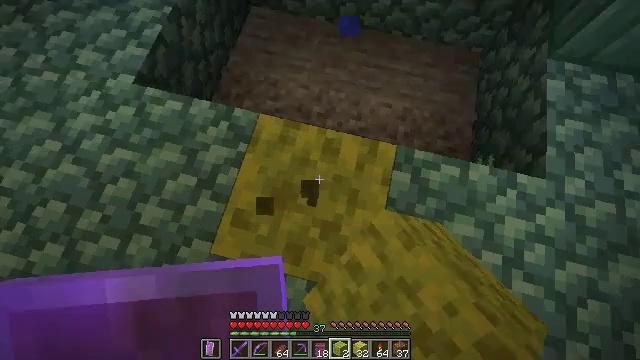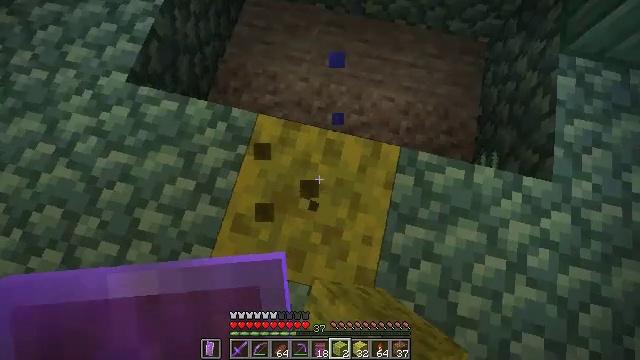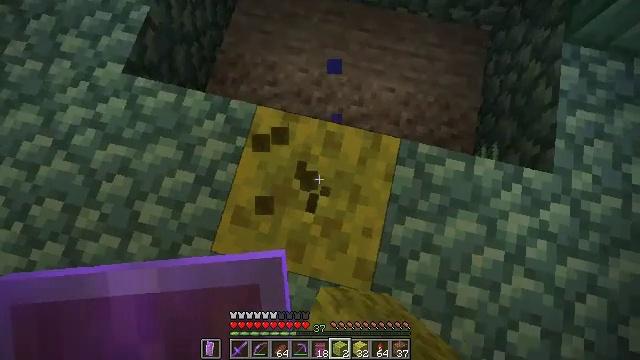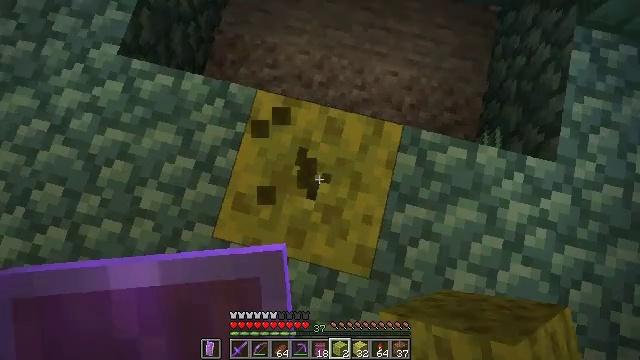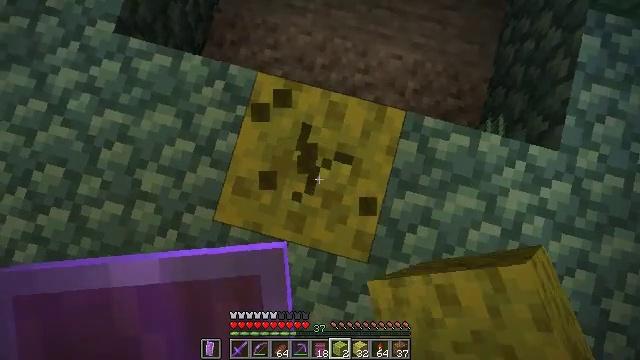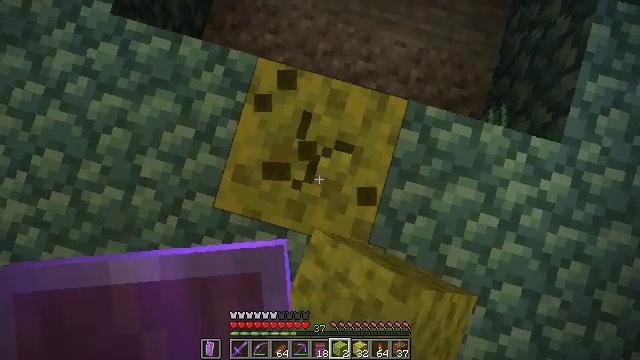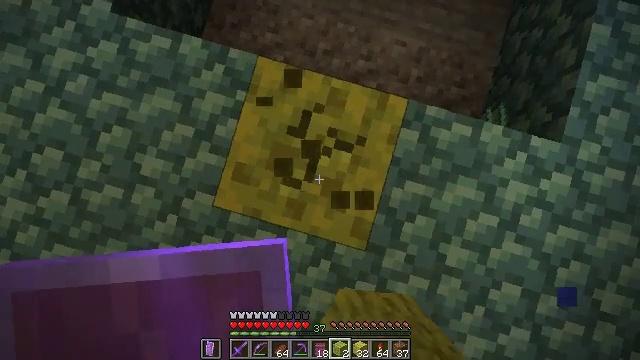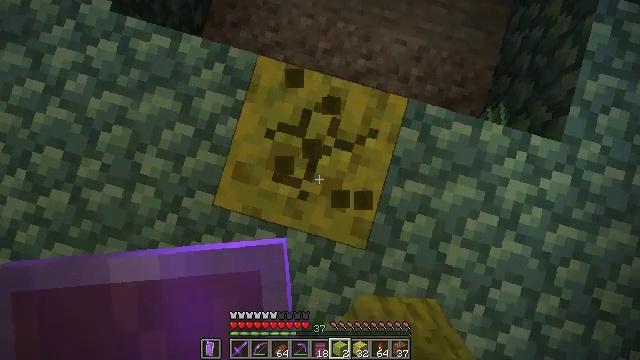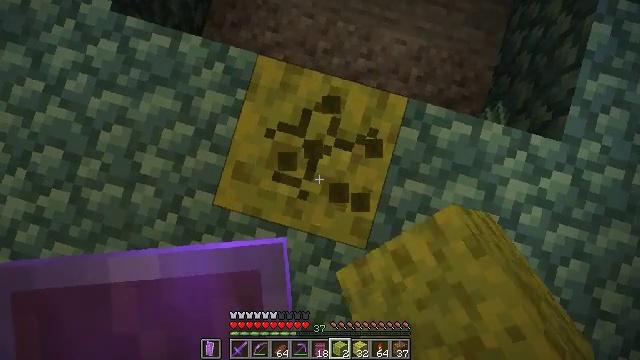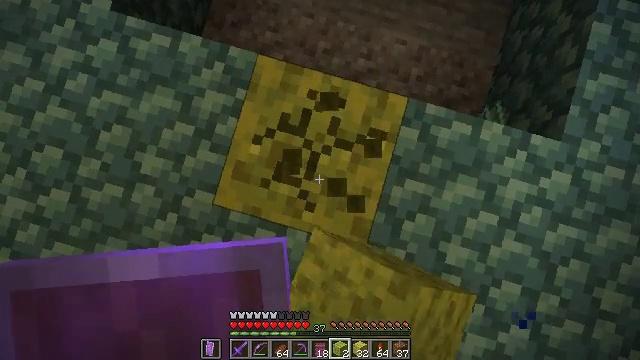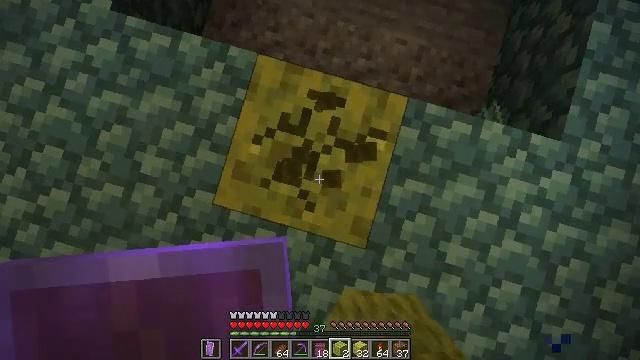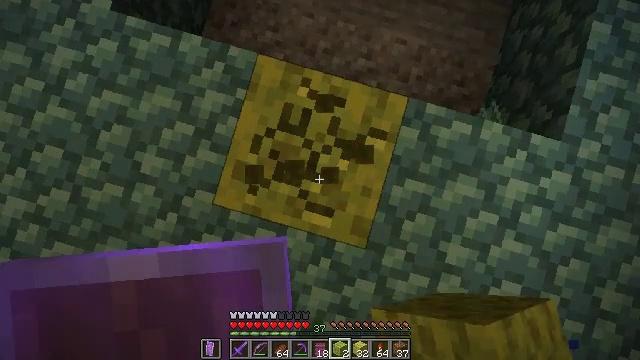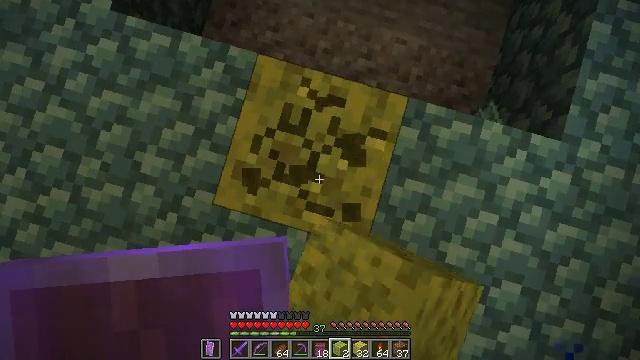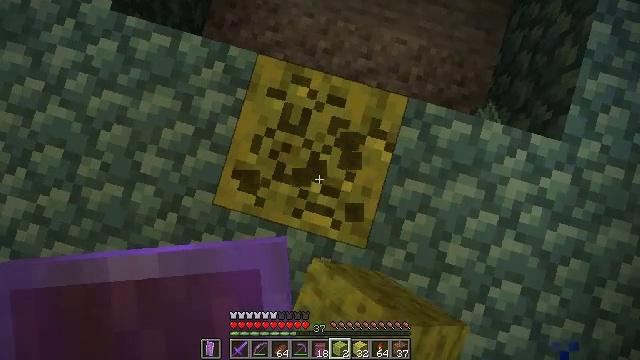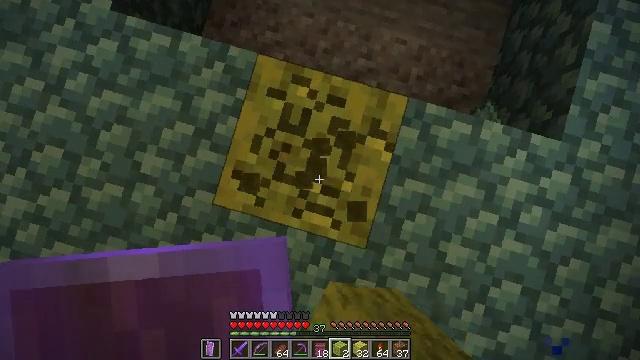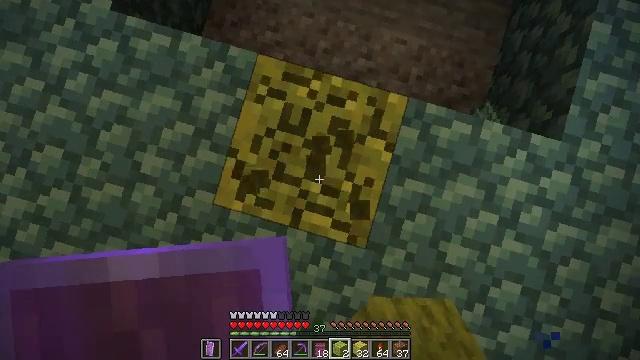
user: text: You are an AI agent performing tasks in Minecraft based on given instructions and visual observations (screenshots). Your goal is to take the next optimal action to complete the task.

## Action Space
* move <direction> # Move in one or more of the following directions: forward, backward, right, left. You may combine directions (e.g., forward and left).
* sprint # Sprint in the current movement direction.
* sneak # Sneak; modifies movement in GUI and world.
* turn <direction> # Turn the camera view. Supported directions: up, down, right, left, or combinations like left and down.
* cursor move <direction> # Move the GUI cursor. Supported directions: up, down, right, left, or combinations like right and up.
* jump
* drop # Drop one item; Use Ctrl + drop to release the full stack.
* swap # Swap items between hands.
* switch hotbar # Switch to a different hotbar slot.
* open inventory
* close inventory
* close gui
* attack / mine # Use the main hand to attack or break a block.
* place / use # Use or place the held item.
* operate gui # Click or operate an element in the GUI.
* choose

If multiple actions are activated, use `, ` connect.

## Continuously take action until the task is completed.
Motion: motion action
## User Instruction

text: Acquire a wet sponge from an ocean monument.
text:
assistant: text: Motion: turn down, attack / mine
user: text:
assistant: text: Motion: turn down, attack / mine
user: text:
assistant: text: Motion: turn down, attack / mine
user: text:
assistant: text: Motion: turn down, attack / mine
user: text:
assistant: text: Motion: turn down, attack / mine
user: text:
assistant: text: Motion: attack / mine
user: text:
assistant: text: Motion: attack / mine
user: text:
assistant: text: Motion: attack / mine
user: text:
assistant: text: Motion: attack / mine
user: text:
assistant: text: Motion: attack / mine
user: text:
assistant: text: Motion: attack / mine
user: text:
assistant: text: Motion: attack / mine
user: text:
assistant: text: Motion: attack / mine
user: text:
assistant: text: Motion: attack / mine
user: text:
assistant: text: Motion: attack / mine
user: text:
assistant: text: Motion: attack / mine
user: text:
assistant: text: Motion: attack / mine
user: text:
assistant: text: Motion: attack / mine
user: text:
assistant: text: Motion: attack / mine
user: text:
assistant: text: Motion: attack / mine
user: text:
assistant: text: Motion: attack / mine